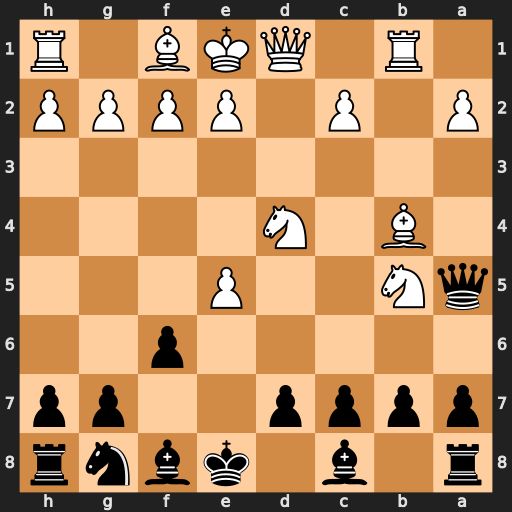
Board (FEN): r1b1kbnr/pppp2pp/5p2/qN2P3/1B1N4/8/P1P1PPPP/1R1QKB1R
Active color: b
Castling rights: Kkq
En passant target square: -
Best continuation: Bxb4+ Rxb4 Qxb4+